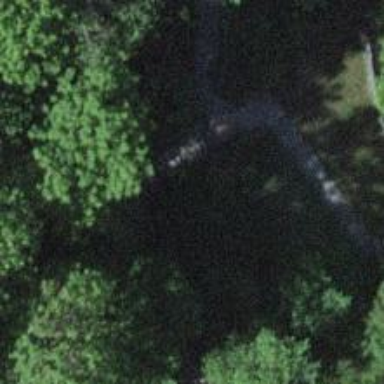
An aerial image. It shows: Road with steps.